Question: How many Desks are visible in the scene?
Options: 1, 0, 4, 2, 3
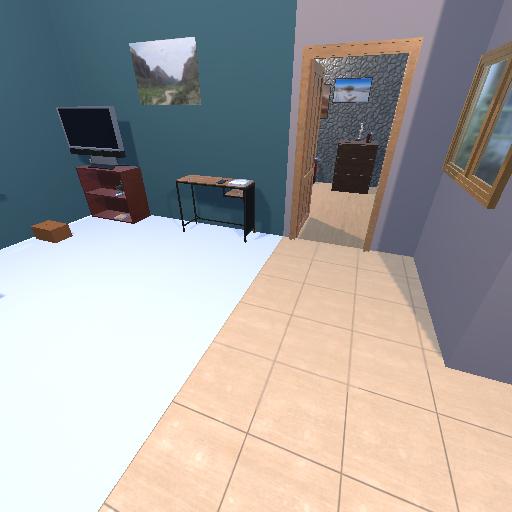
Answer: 1